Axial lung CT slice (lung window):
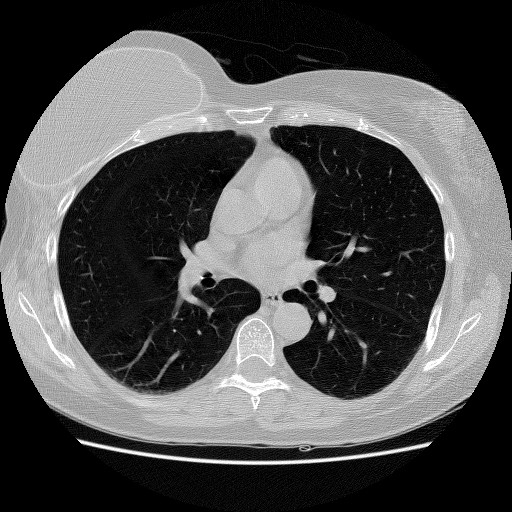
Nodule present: no